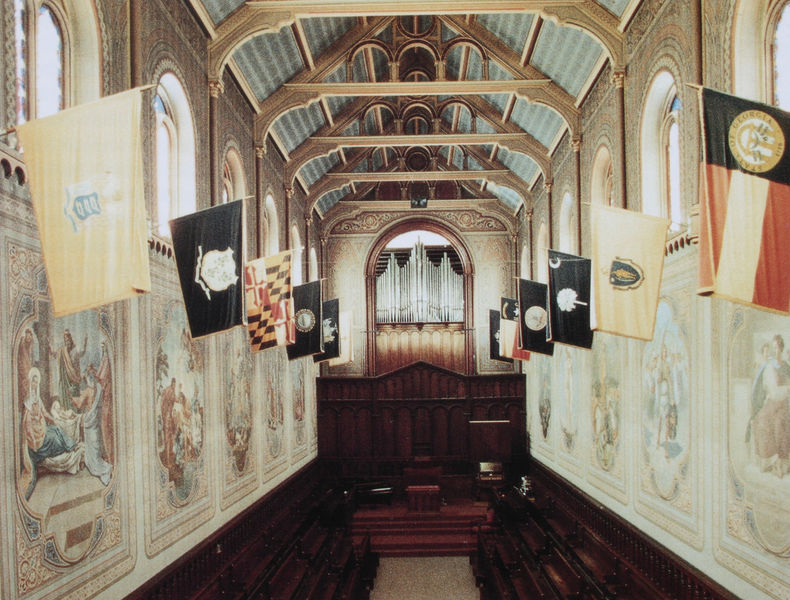
Titel: Innenraum
Künstler: Richard Upjohn
Standort: Brunswick/Maine
Institution: Bowdoin College Chapel
Schlagwörter: blau, gemälde, schatten, weiß, ocker, braun, fenster, holz, licht, raum, schwarz, stuhl, dach, gebäude, rot, beige, malerei, alt, gericht, wand, architektur, innenraum, kirche, interieur, decke, innen, england, farbig, schiff, bilder, sitz, sitze, bogen, fahnen, fahne, flagge, bank, saal, rundbogen, banner, gestühl, schmal, ornamente, wandgemälde, wandmalerei, balken, stufen, halle, foto, fotografie, photographie, bögen, wände, gang, kloster, religion, fenstr, revolution, dachstuhl, beten, wimpel, altar, bänke, inneres, photo, wappen, kirchenschiff, lettner, mittelschiff, orgel, silbern, bestuhlung, farbfoto, kanzel, obergaden, jesus, fresken, kapelle, schräge, flaggen, heilig, pfeifen, streben, sakral, aufnahme, parlament, schwur, symbole, gebälk, pfetten, dachfirst, hallenkirche, sakralarchitektur, decken, flagen, orgelpfeifen, medaillons, holzbänke, chorgestühl, täfelung, dachgestühl, orgen, seltsam, wandmalereien, blick westen, zypern, wandfresken, wandmalereri, bachbalken, gothic revival